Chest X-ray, PA view. Patient: 68 years old, sex M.
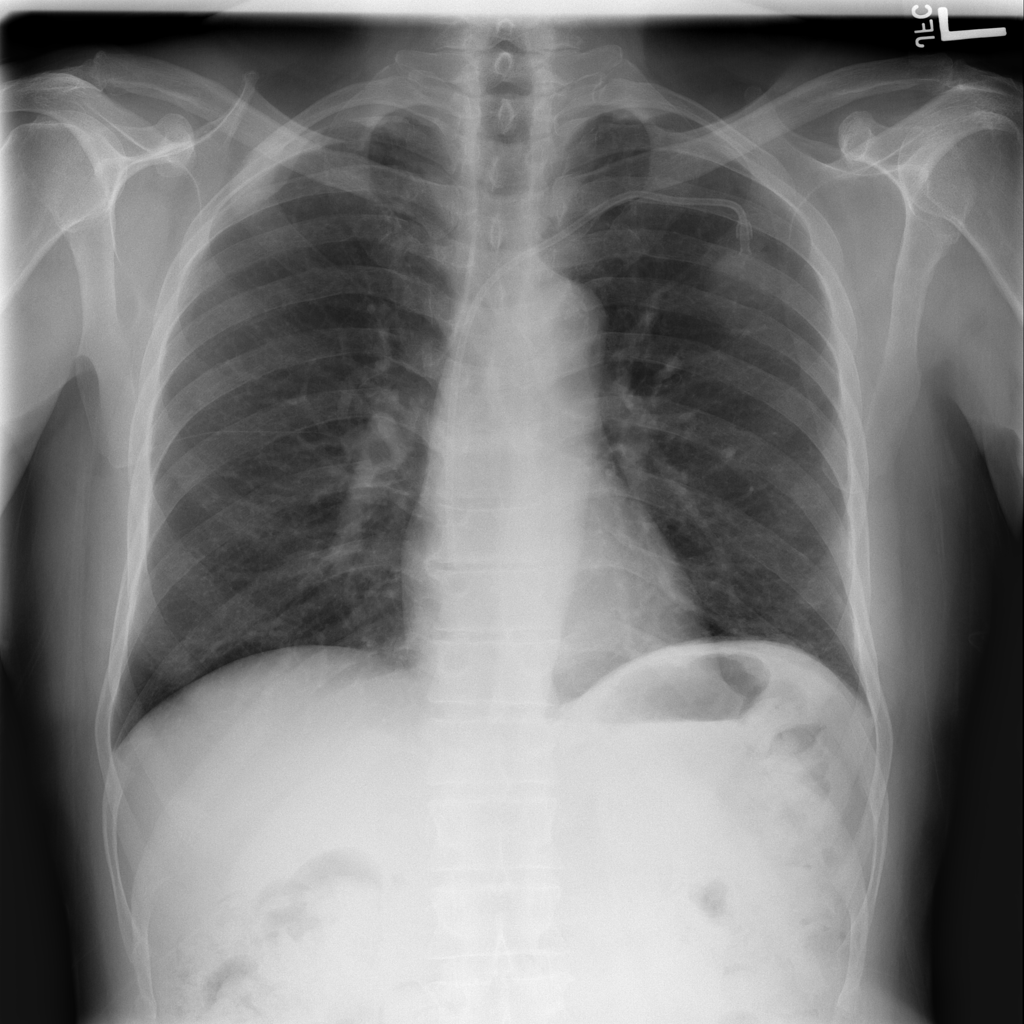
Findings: No Finding